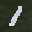
Label: 1